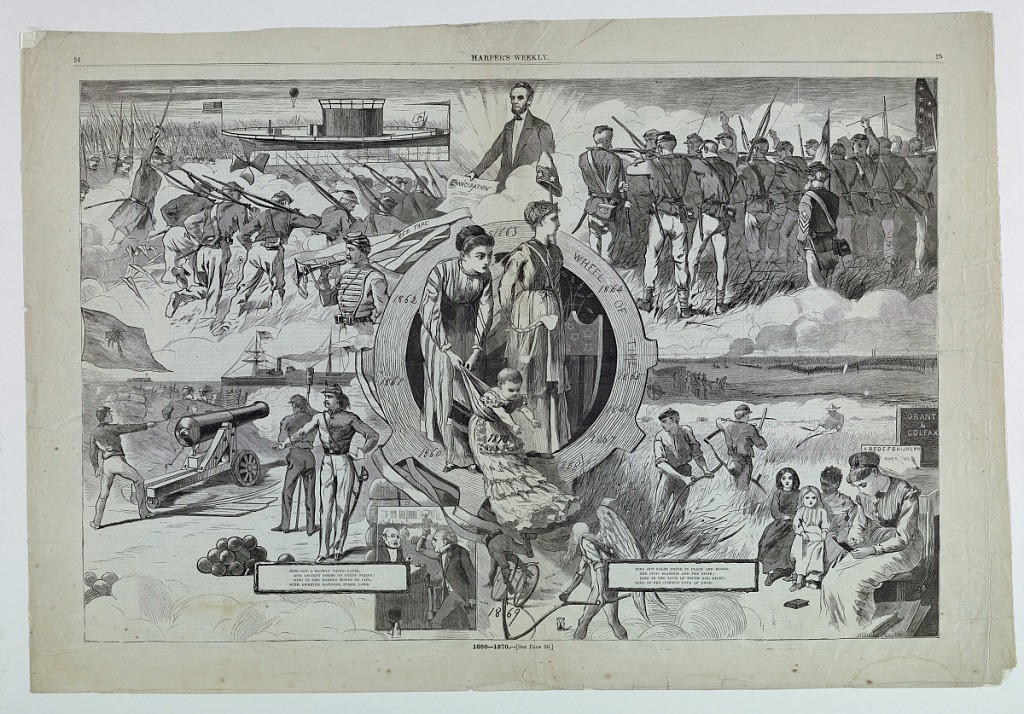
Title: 1860–1870
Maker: Winslow Homer, American, 1836–1910
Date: January 8, 1870
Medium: Wood engraving in black ink on paper
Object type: Print
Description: Series of vignettes looking back on each year from 1860 to 1870. Two women and a child stand in the Wheel of Time, a circular vignette at center.